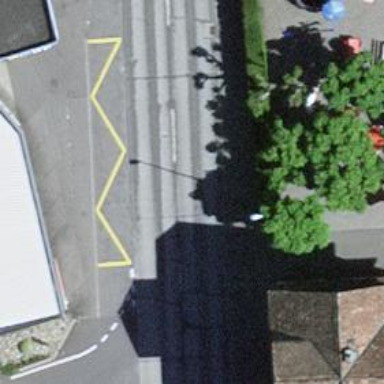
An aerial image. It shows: Bus stop equipped with public transport stop position.